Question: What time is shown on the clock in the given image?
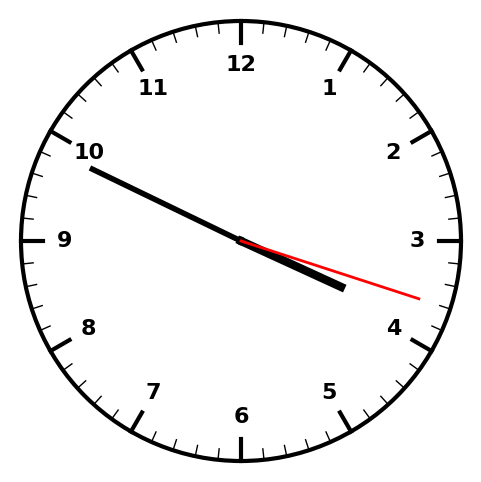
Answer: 03:49:18